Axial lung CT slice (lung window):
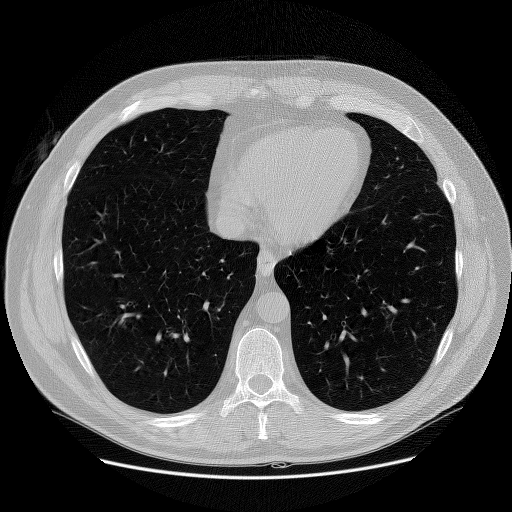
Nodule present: no